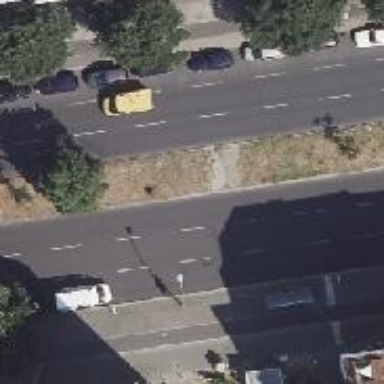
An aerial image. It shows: Secondary road with asphalt surface. It has lane markings and is dual carriageway.